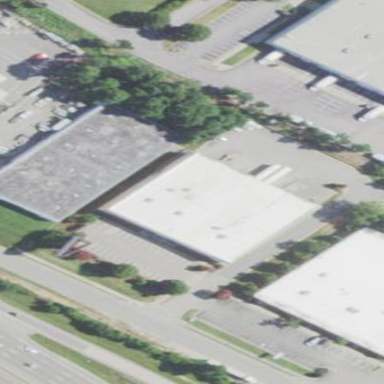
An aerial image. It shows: Commercial building.